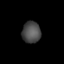
Tissue: lung
Cell type: Endothelial cells
Senescence score: 0.6148
Nuclear area (px): 391
Mean DAPI intensity: 75.01